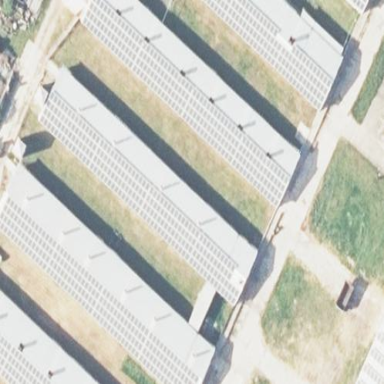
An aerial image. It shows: Stable with small solar photovoltaic panel for electricity generation.